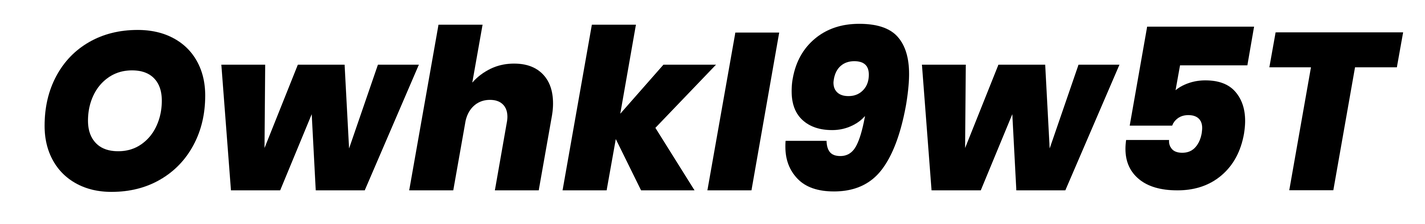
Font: Poppins-ExtraBoldItalic